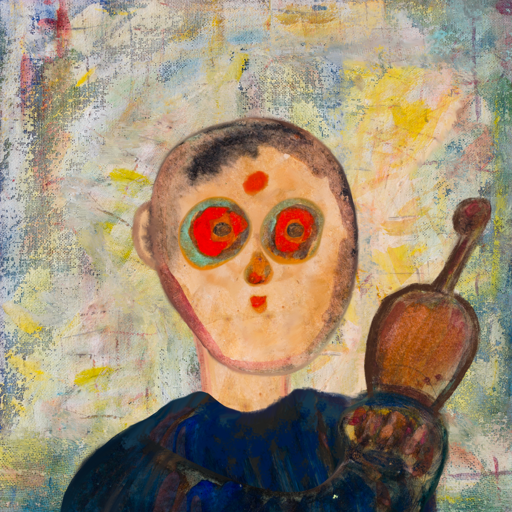
Background: Irani, Head And Neck Front: Childish, Face Front: Sisters, Bust: Pipe, Hair Front: Blank, Head Accessory: Blank, Second Necklace: Blank, Necklace: Blank, Baby: Blank